Question: In addition to this great Q&A, found at <URL>, I am curious what setting / scope controls the during an error output in a CSS file? I'd like to be able to change the default value. Thank you in advance.

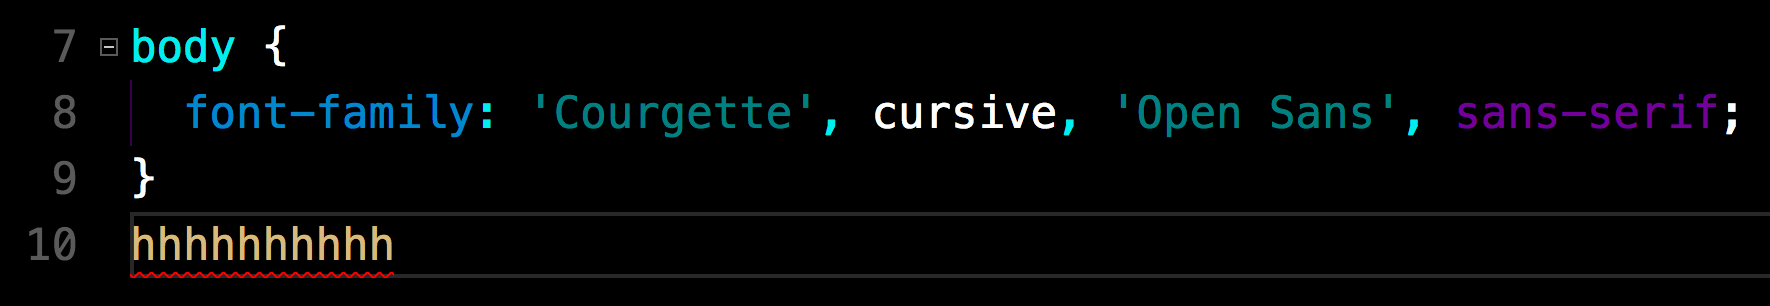
Answer: As you can see with the 'Developer: Inspect TM Scopes' command, it doesn't really seem to have a specific "error scope", just the standard 'meta.selector.css' that other selectors also have:

Depending on what you want to do, that might still be good enough. Selectors without an error appear to have an additional, more specific scope like 'entity.name.tag.css' according to which they're colored. So if you change the color of 'meta.selector.css', other selectors are still colored differently (at least with the default theme):
'''
"editor.tokenColorCustomizations": {
"textMateRules": [
{
"scope": "meta.selector.css",
"settings": {
"foreground": "#fff"
}
}
]
}
'''